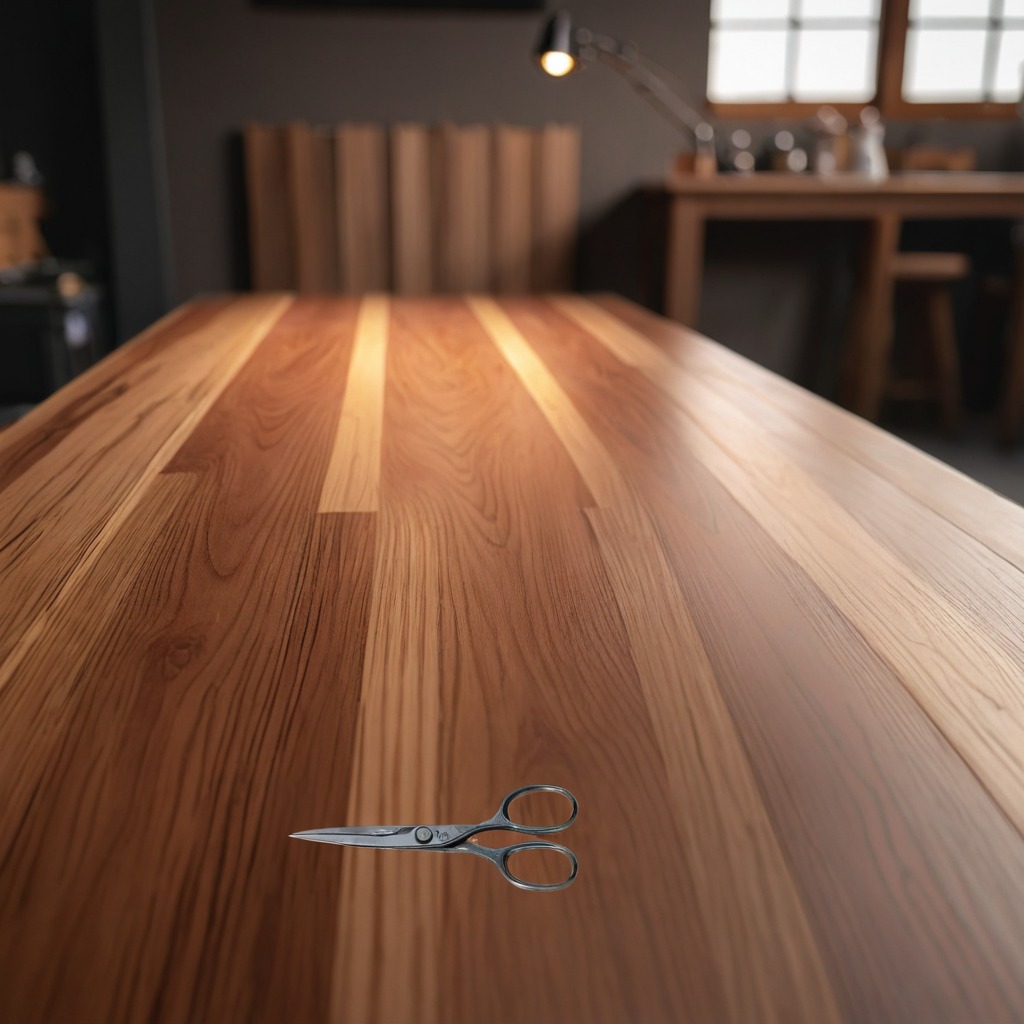
A scissor lies on the wooden table in a carpentry studio rich wood textures side lighting.